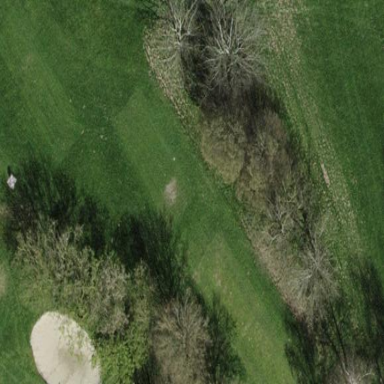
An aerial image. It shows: Golf tee on grassy land.